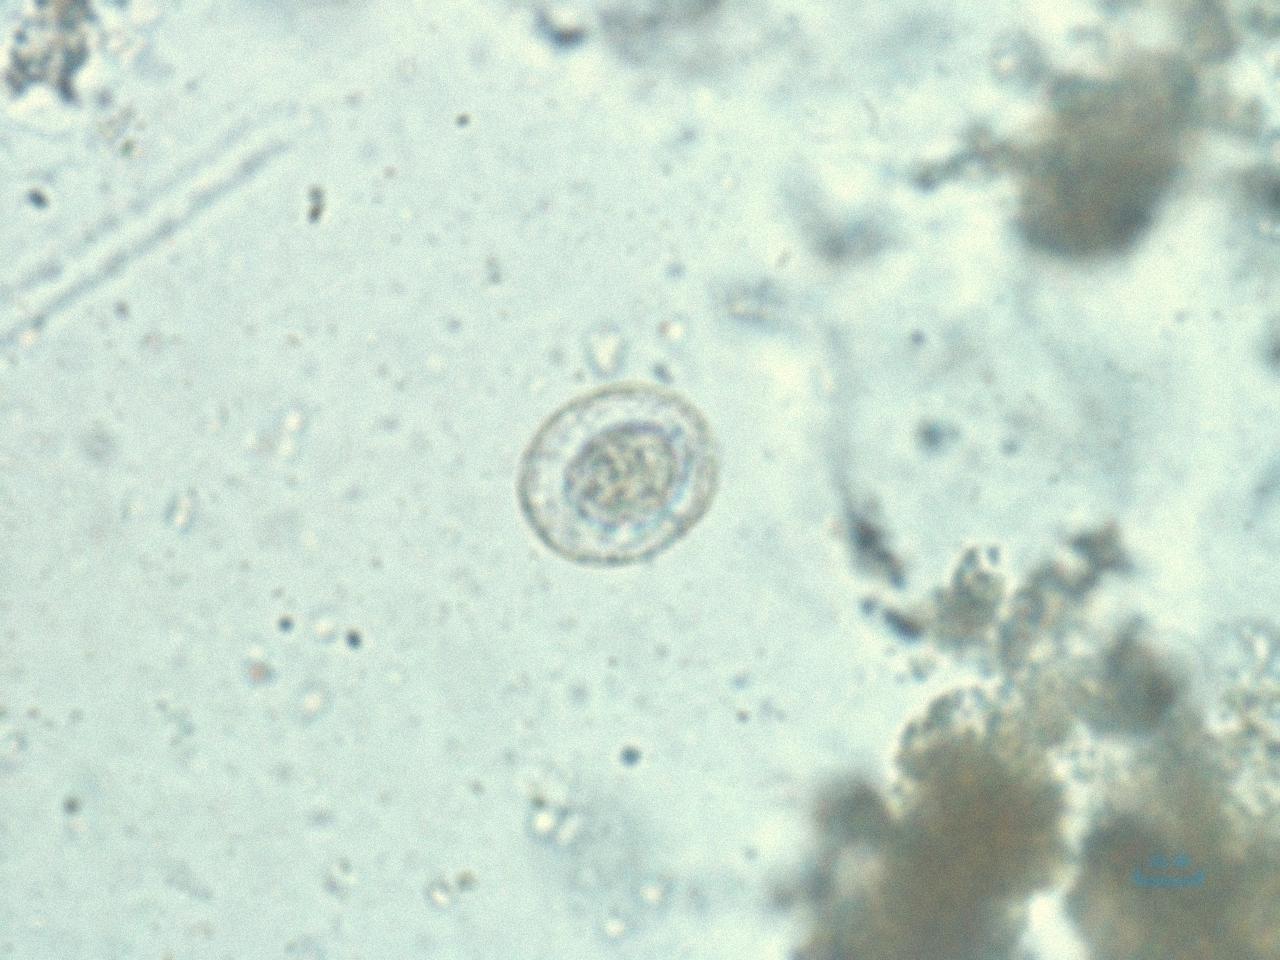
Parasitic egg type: Hymenolepis nana